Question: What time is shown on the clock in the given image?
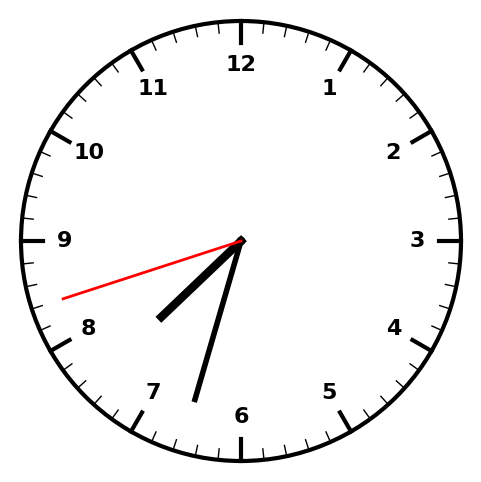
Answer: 07:32:42